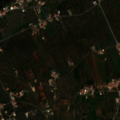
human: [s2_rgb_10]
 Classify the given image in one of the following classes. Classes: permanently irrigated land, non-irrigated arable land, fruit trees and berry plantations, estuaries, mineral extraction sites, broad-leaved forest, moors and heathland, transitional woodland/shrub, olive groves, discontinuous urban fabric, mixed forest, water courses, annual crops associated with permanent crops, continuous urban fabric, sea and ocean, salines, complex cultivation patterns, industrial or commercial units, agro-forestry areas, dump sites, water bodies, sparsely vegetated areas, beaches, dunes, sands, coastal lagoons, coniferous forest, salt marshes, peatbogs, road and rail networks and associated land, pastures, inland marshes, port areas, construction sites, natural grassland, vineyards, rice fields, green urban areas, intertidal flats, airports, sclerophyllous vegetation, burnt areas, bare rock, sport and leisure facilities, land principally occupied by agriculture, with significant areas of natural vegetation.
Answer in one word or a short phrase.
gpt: fruit trees and berry plantations, annual crops associated with permanent crops, complex cultivation patterns, sclerophyllous vegetation